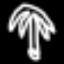
Label: palm tree